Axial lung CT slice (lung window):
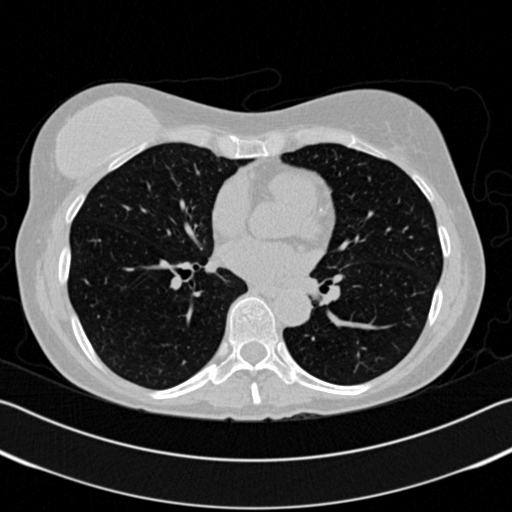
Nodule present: no